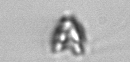
Label: Pyramimonas_longicauda